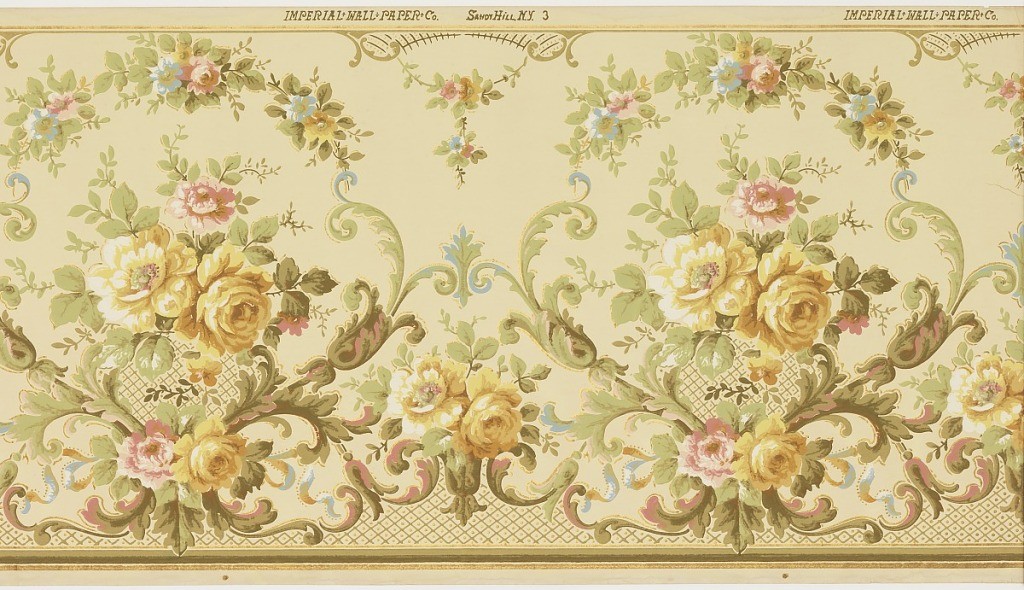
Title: Frieze
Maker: Imperial Wallcoverings Inc., American, founded 1901
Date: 1905–1915
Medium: Machine-printed paper
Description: Rose bouquet enclosed within acanthus foliage and floral arch above. Adjacent medallions are connected by fleur de lys. Tellis work along bottom. Printed on tan ground.